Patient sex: M
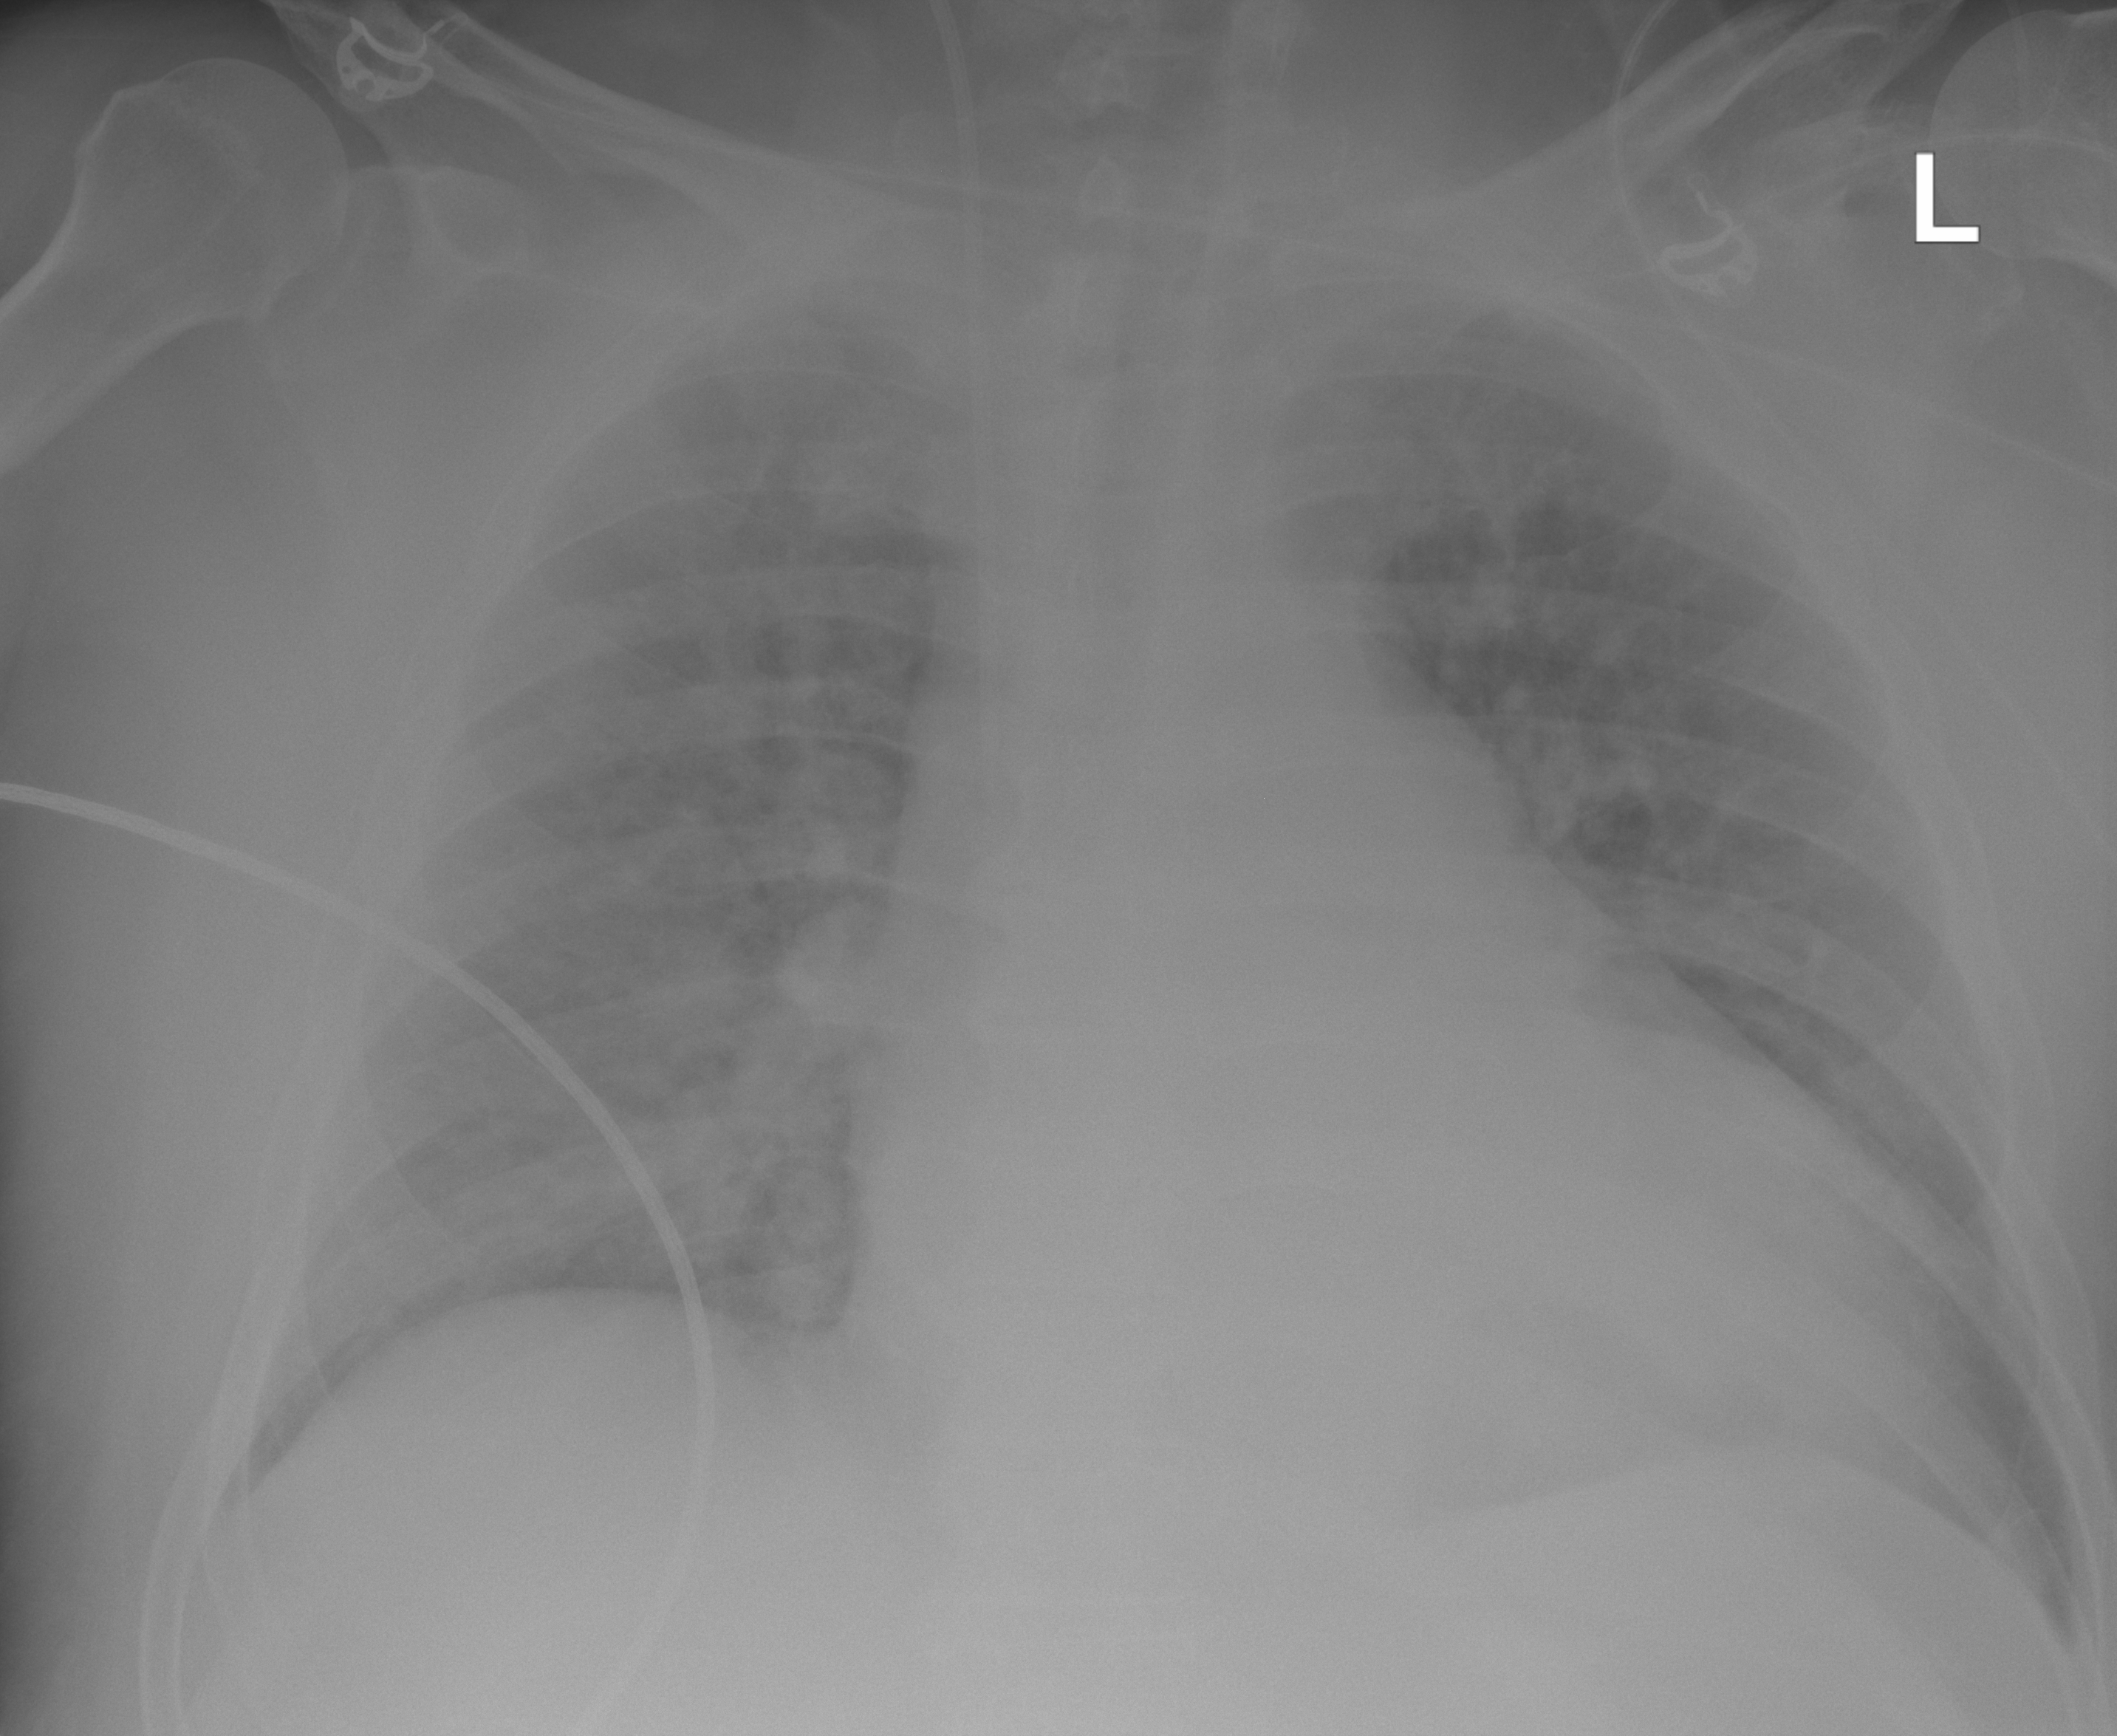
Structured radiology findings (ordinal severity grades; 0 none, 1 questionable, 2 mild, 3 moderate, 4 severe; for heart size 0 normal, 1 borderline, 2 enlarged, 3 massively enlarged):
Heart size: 2
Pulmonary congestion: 2
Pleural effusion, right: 0
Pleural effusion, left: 0
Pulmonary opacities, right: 3
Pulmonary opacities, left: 2
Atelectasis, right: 0
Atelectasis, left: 0